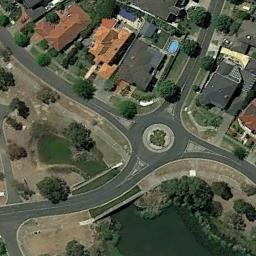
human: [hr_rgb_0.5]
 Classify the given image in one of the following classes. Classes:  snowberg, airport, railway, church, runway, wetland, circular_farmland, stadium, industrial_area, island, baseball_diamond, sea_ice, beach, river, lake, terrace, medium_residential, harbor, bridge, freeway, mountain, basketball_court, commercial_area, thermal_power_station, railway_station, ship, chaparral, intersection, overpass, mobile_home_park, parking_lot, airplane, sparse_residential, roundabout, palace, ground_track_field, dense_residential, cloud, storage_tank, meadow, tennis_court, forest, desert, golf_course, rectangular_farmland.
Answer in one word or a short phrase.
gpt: roundabout